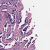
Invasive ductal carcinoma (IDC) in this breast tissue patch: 1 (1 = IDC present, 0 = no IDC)